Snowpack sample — Buffalo Mountain, Silverthorne, Colorado, USA (2/22/26, 2:02 PM MST)
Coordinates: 39.622, -106.113
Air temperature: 33 °F
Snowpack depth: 63 cm
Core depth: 10 cm
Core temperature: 30.2 °F
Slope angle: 11°, slope face: 116°
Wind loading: low
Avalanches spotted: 0
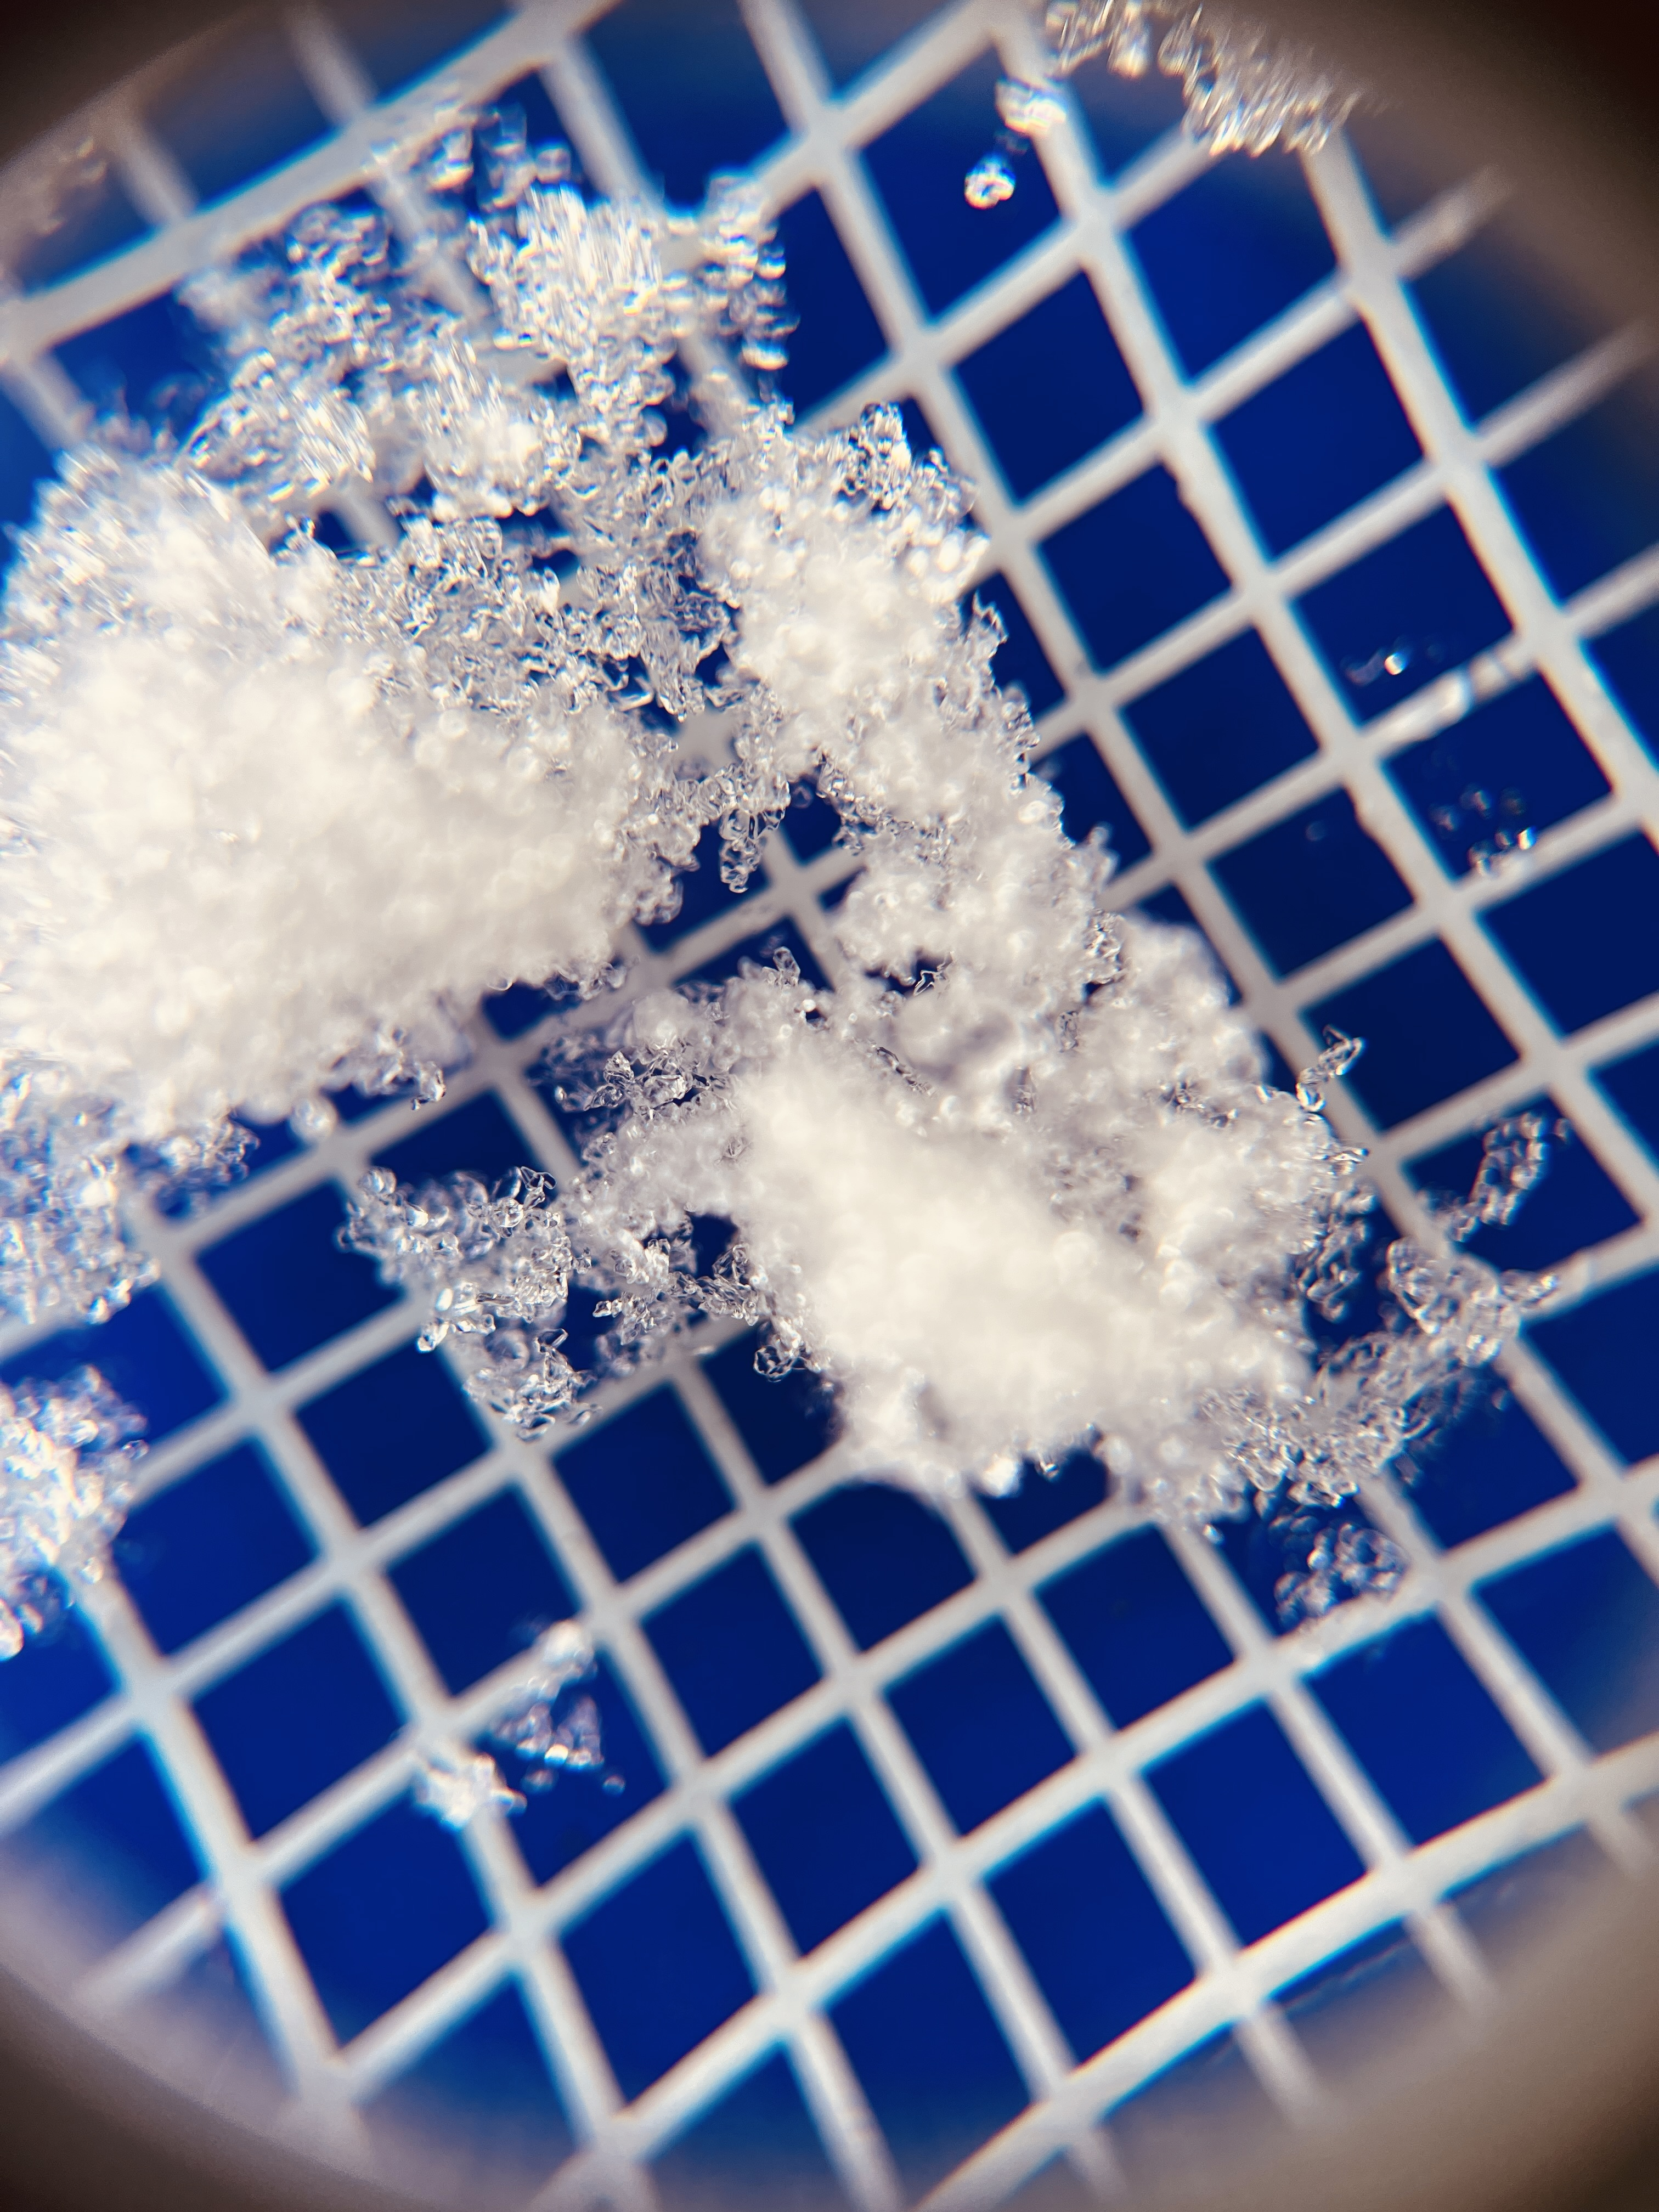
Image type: magnified_profile
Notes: In a firebreak similar to site 1, minimal wind loading with no spotted avalanches (not many faces in view though)